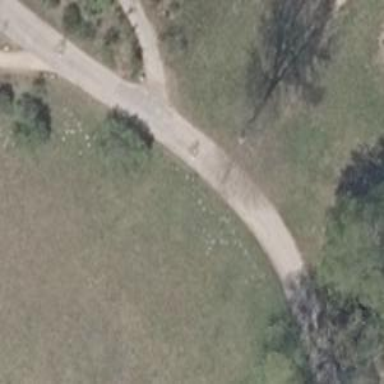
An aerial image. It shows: Asphalt path.